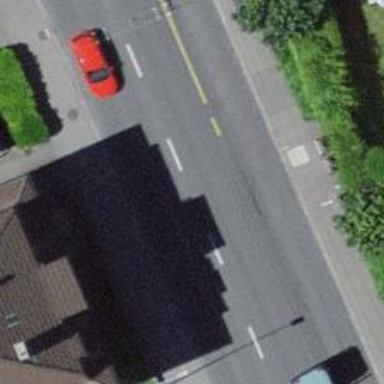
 and shared busway on the left for cyclists."